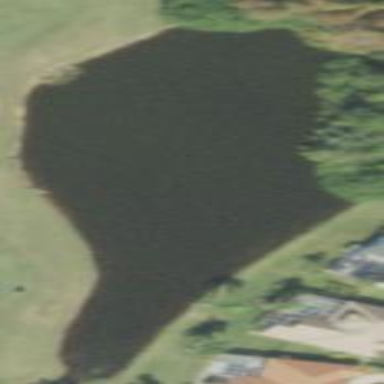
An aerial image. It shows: Serene pond surrounded by nature.